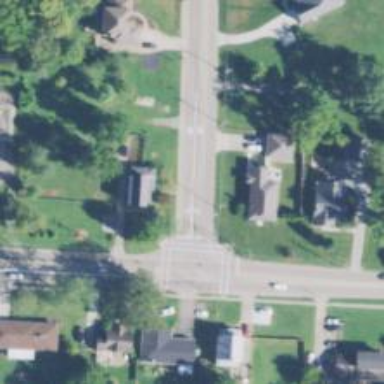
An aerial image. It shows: Marked crossing on the road.